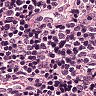
Metastatic tissue present: no